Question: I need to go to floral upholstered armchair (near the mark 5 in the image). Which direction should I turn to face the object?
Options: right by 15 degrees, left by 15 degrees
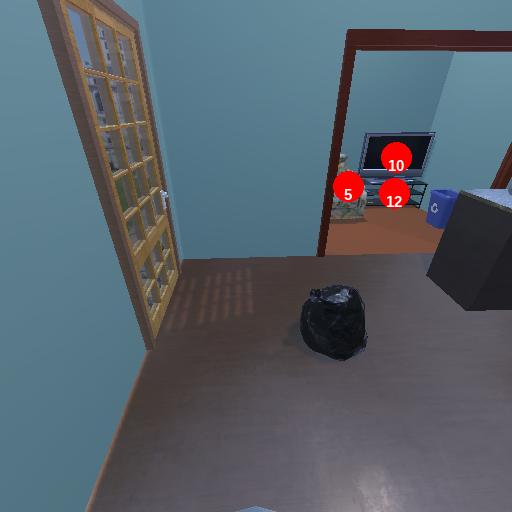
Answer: right by 15 degrees